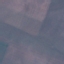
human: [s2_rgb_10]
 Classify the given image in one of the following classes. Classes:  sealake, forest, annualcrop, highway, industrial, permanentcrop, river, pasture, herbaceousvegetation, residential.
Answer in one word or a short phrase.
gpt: AnnualCrop